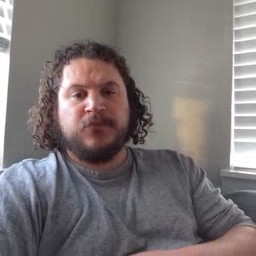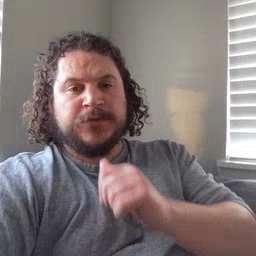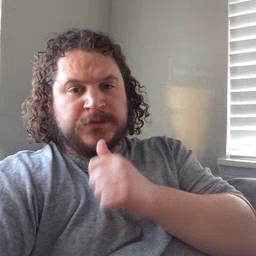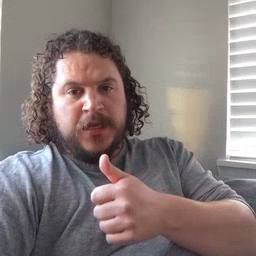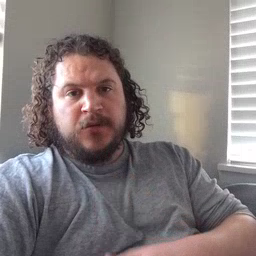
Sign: not